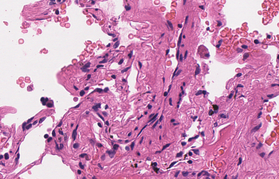
Tumor epithelial tissue: no
Tumor-associated stroma tissue: no
Normal tissue: yes